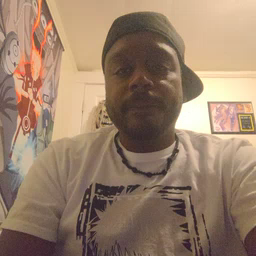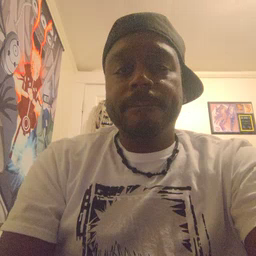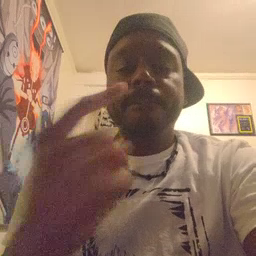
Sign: mouth